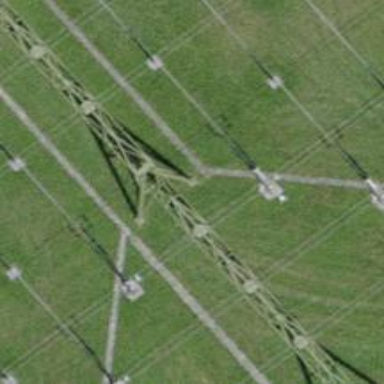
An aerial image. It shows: Insulator used in power equipment.